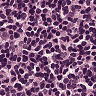
Metastatic tissue present: no